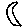
Label: moon